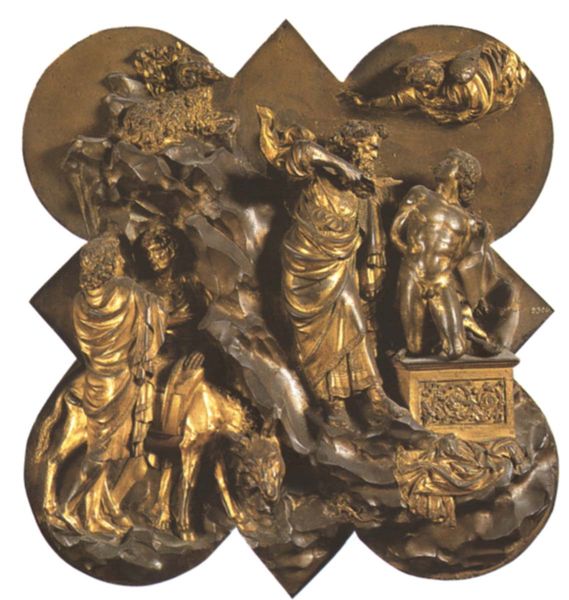
Titel: Entwurf zu den Türen des Baptisteriums San Giovanni in Florenz, Opferung Isaaks
Künstler: Lorenzo Ghiberti
Institution: Florenz, Bargello
Schlagwörter: akt, felsen, gruppe, hand, mann, nackt, umhang, wolf, menschen, ausschnitt, braun, männer, szene, tür, tier, wolke, gespräch, ornament, bart, arm, falten, messer, sockel, gold, esel, pferd, engel, statue, relief, man, figuren, ornamente, metall, bronze, penis, truhe, schaf, knabe, kupfer, streit, plakette, altar, halbrund, bedrohung, jüngling, kniend, florenz, isaak, opfer, bock, viereck, halbkreise, vierpass, abraham, goldschmiedearbeit, pisano, domtür, socvkel